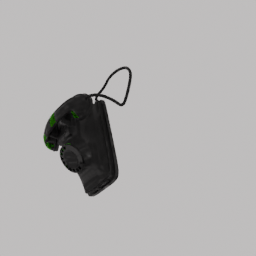
Label: electronics